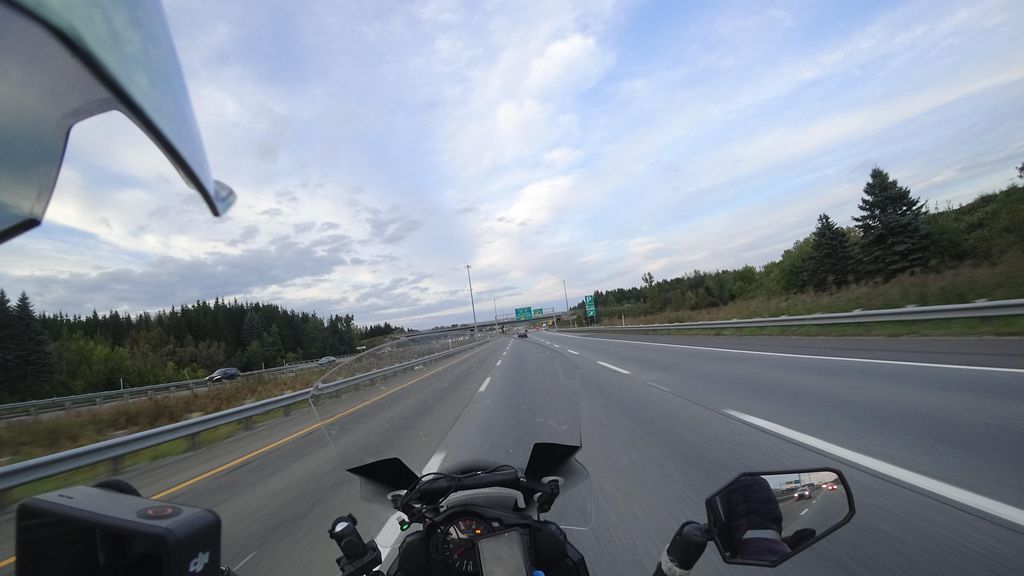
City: quebec_city